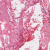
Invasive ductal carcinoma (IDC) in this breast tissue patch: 0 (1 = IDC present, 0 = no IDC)